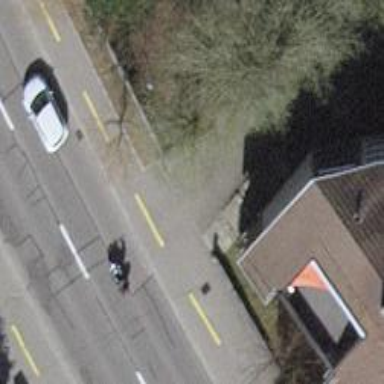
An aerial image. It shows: Path with asphalt surface. The path is accompanied by asphalt sidewalk and cycleway.